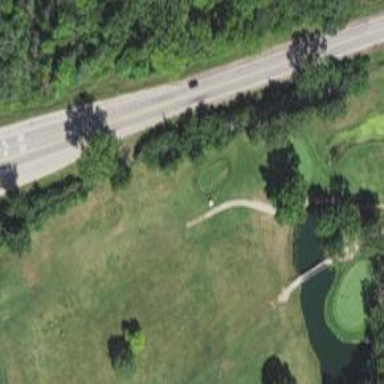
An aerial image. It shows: Pathway for golfing.